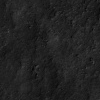
Atmospheric dust classification: not_dusty